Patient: sex F, age 54
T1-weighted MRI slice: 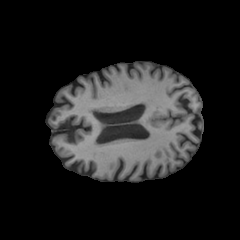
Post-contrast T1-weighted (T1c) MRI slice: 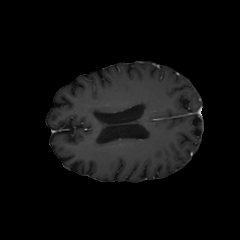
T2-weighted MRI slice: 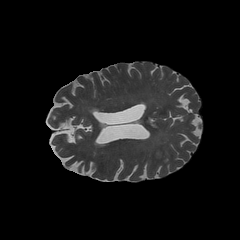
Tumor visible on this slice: yes
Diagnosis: Glioblastoma, IDH-wildtype
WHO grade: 4